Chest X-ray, AP view. Patient: 41 years old, sex F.
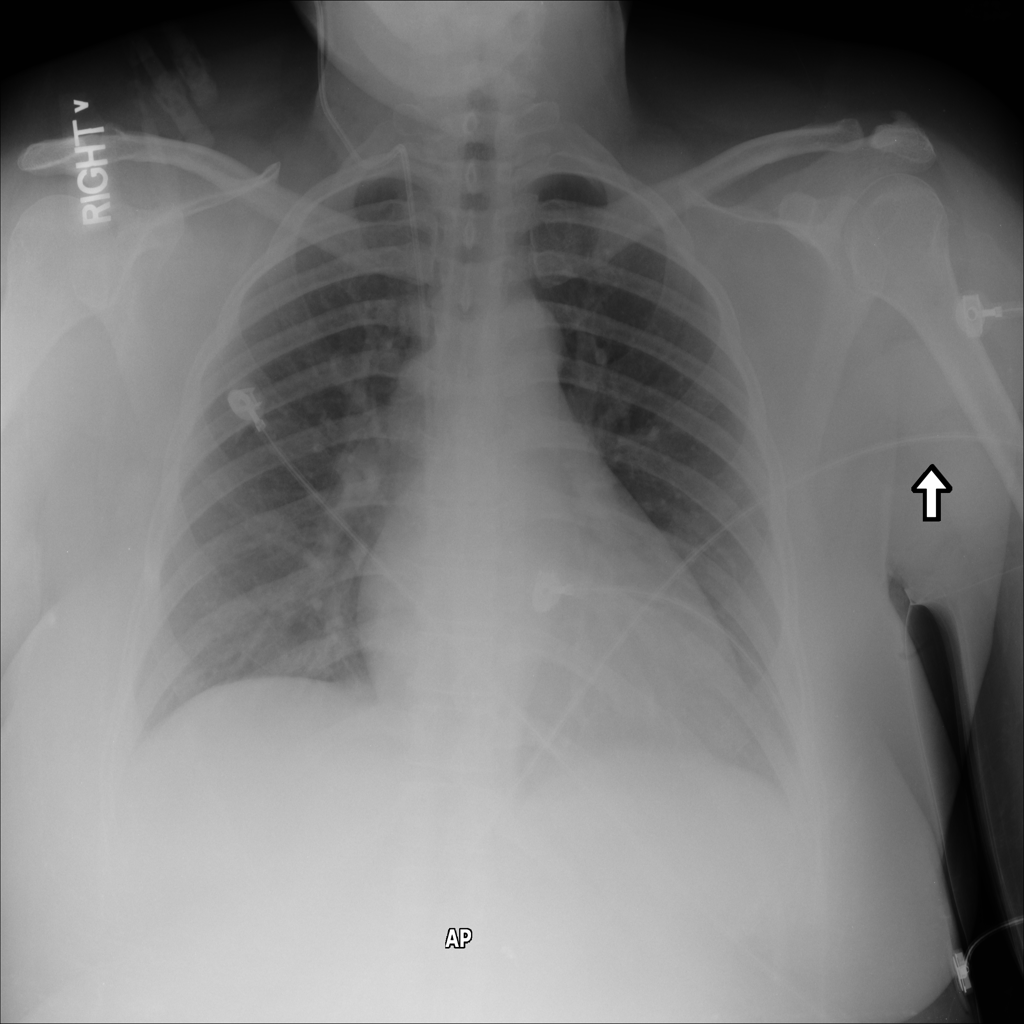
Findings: Cardiomegaly